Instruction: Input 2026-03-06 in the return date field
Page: home
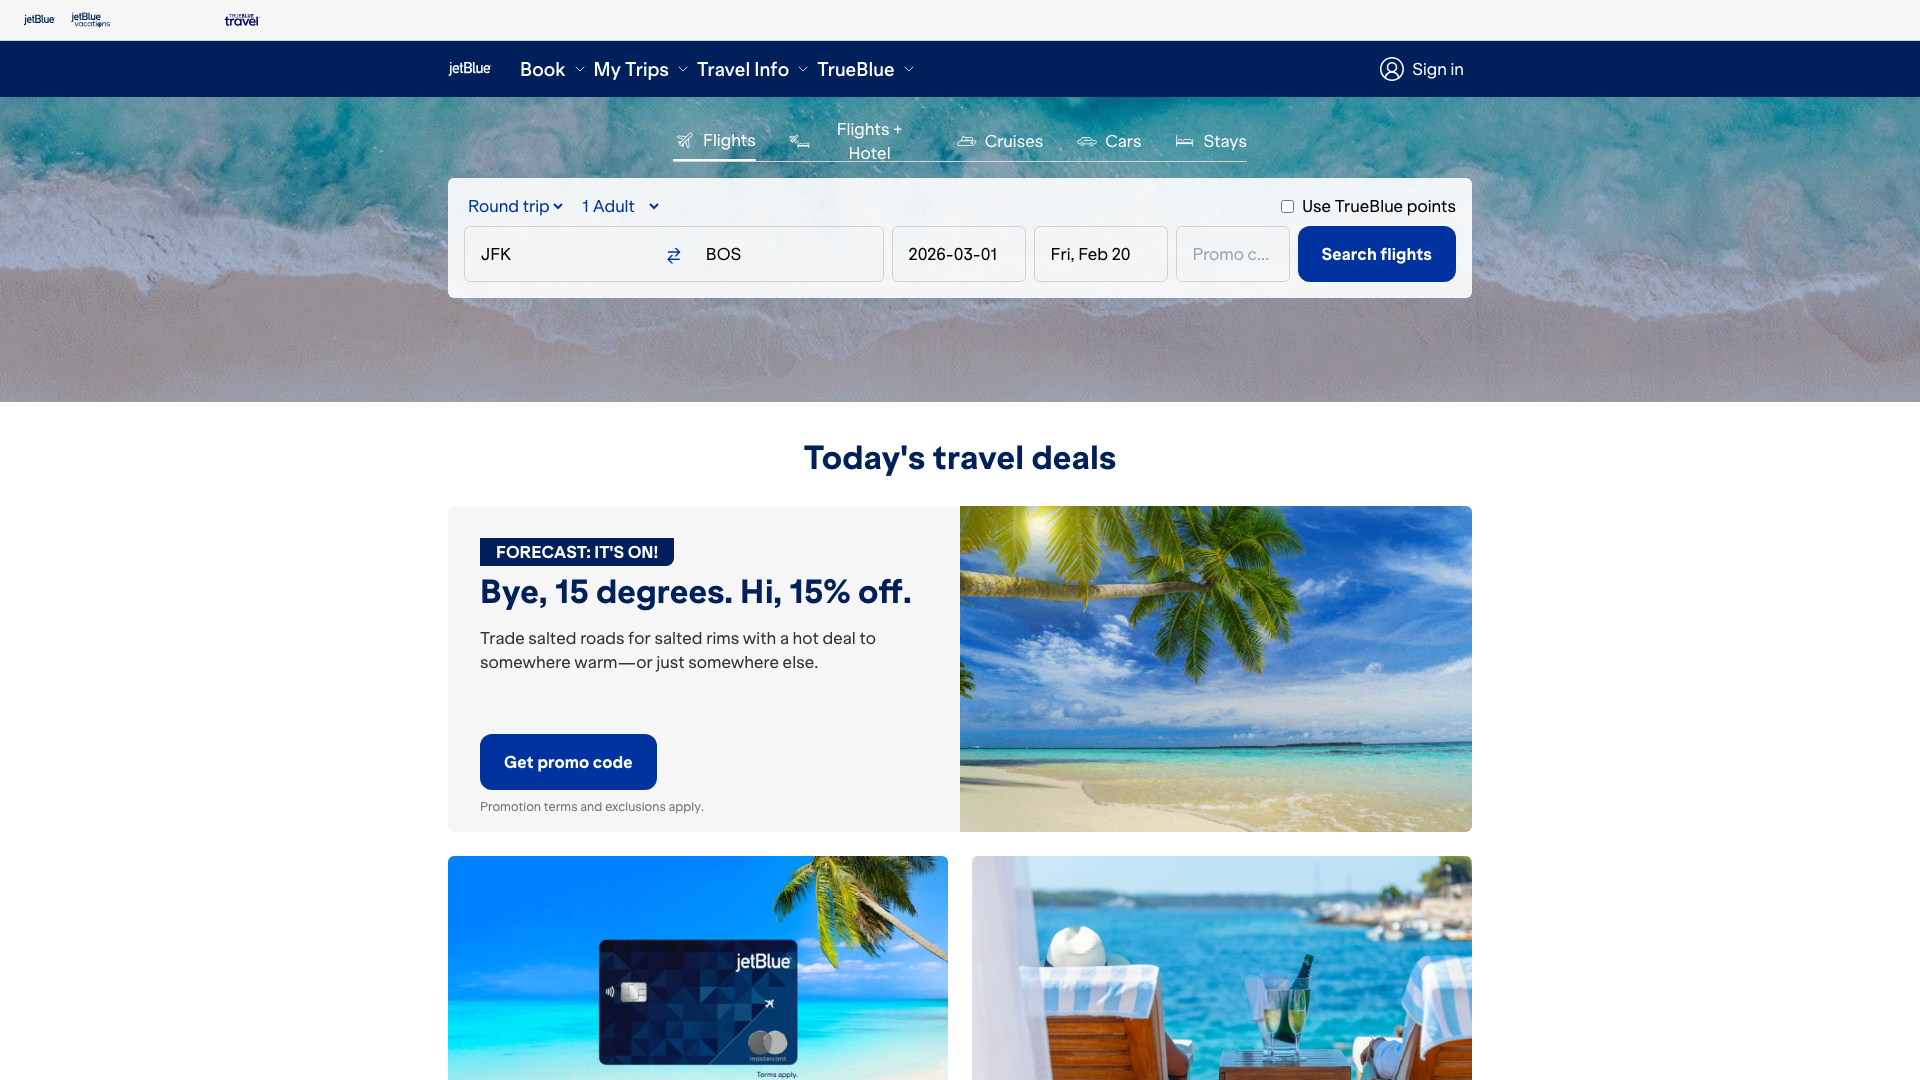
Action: type